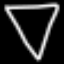
Label: diamond